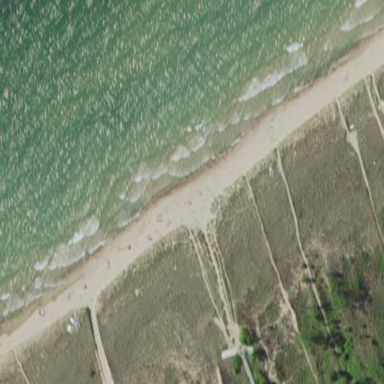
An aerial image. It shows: Sandy beach.